Lunar surface albedo tile
Center latitude: -3.115
Center longitude: 29.355
Resolution (meters per pixel, mean): 172.49
Tile area (km^2): 31051.76
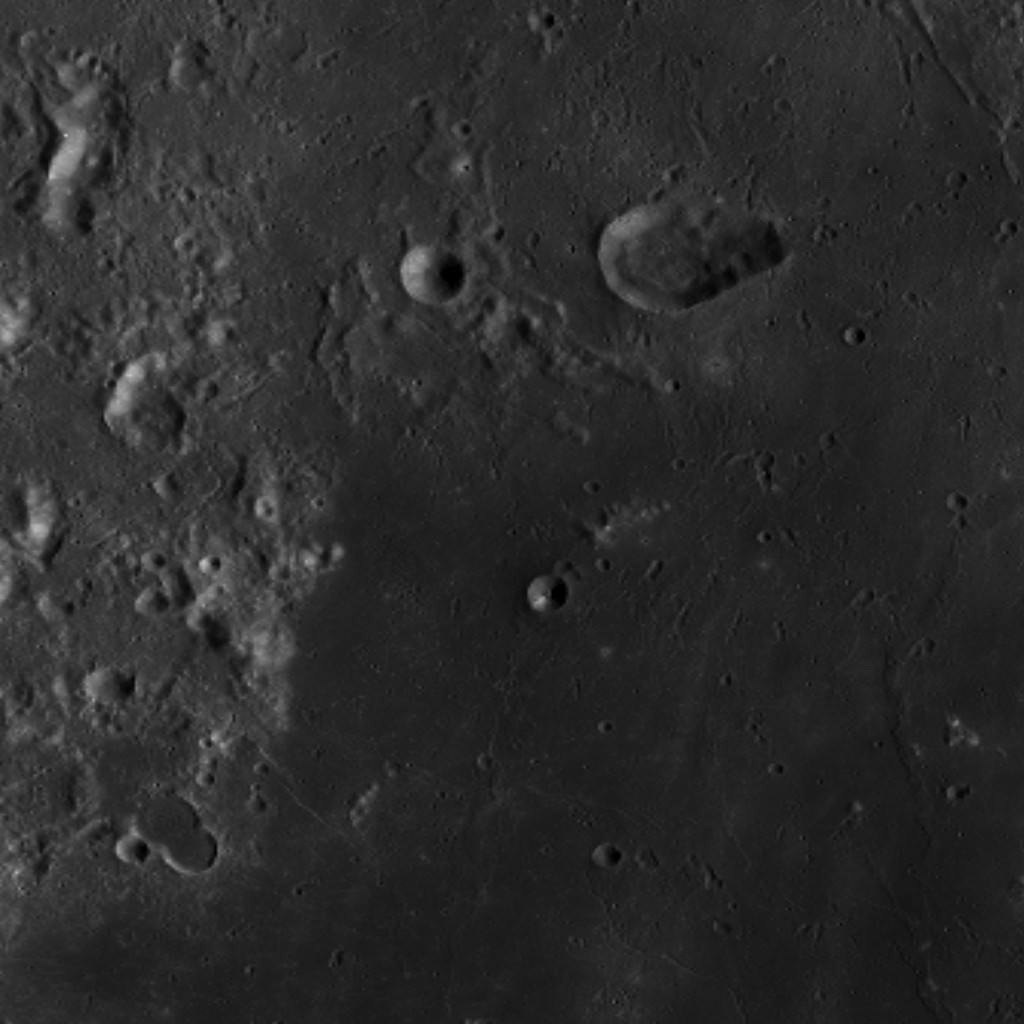